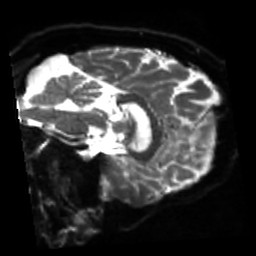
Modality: sbref
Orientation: sagittal
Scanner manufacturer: siemens
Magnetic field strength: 3 T
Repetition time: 4 s
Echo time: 0.0594 s